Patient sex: F
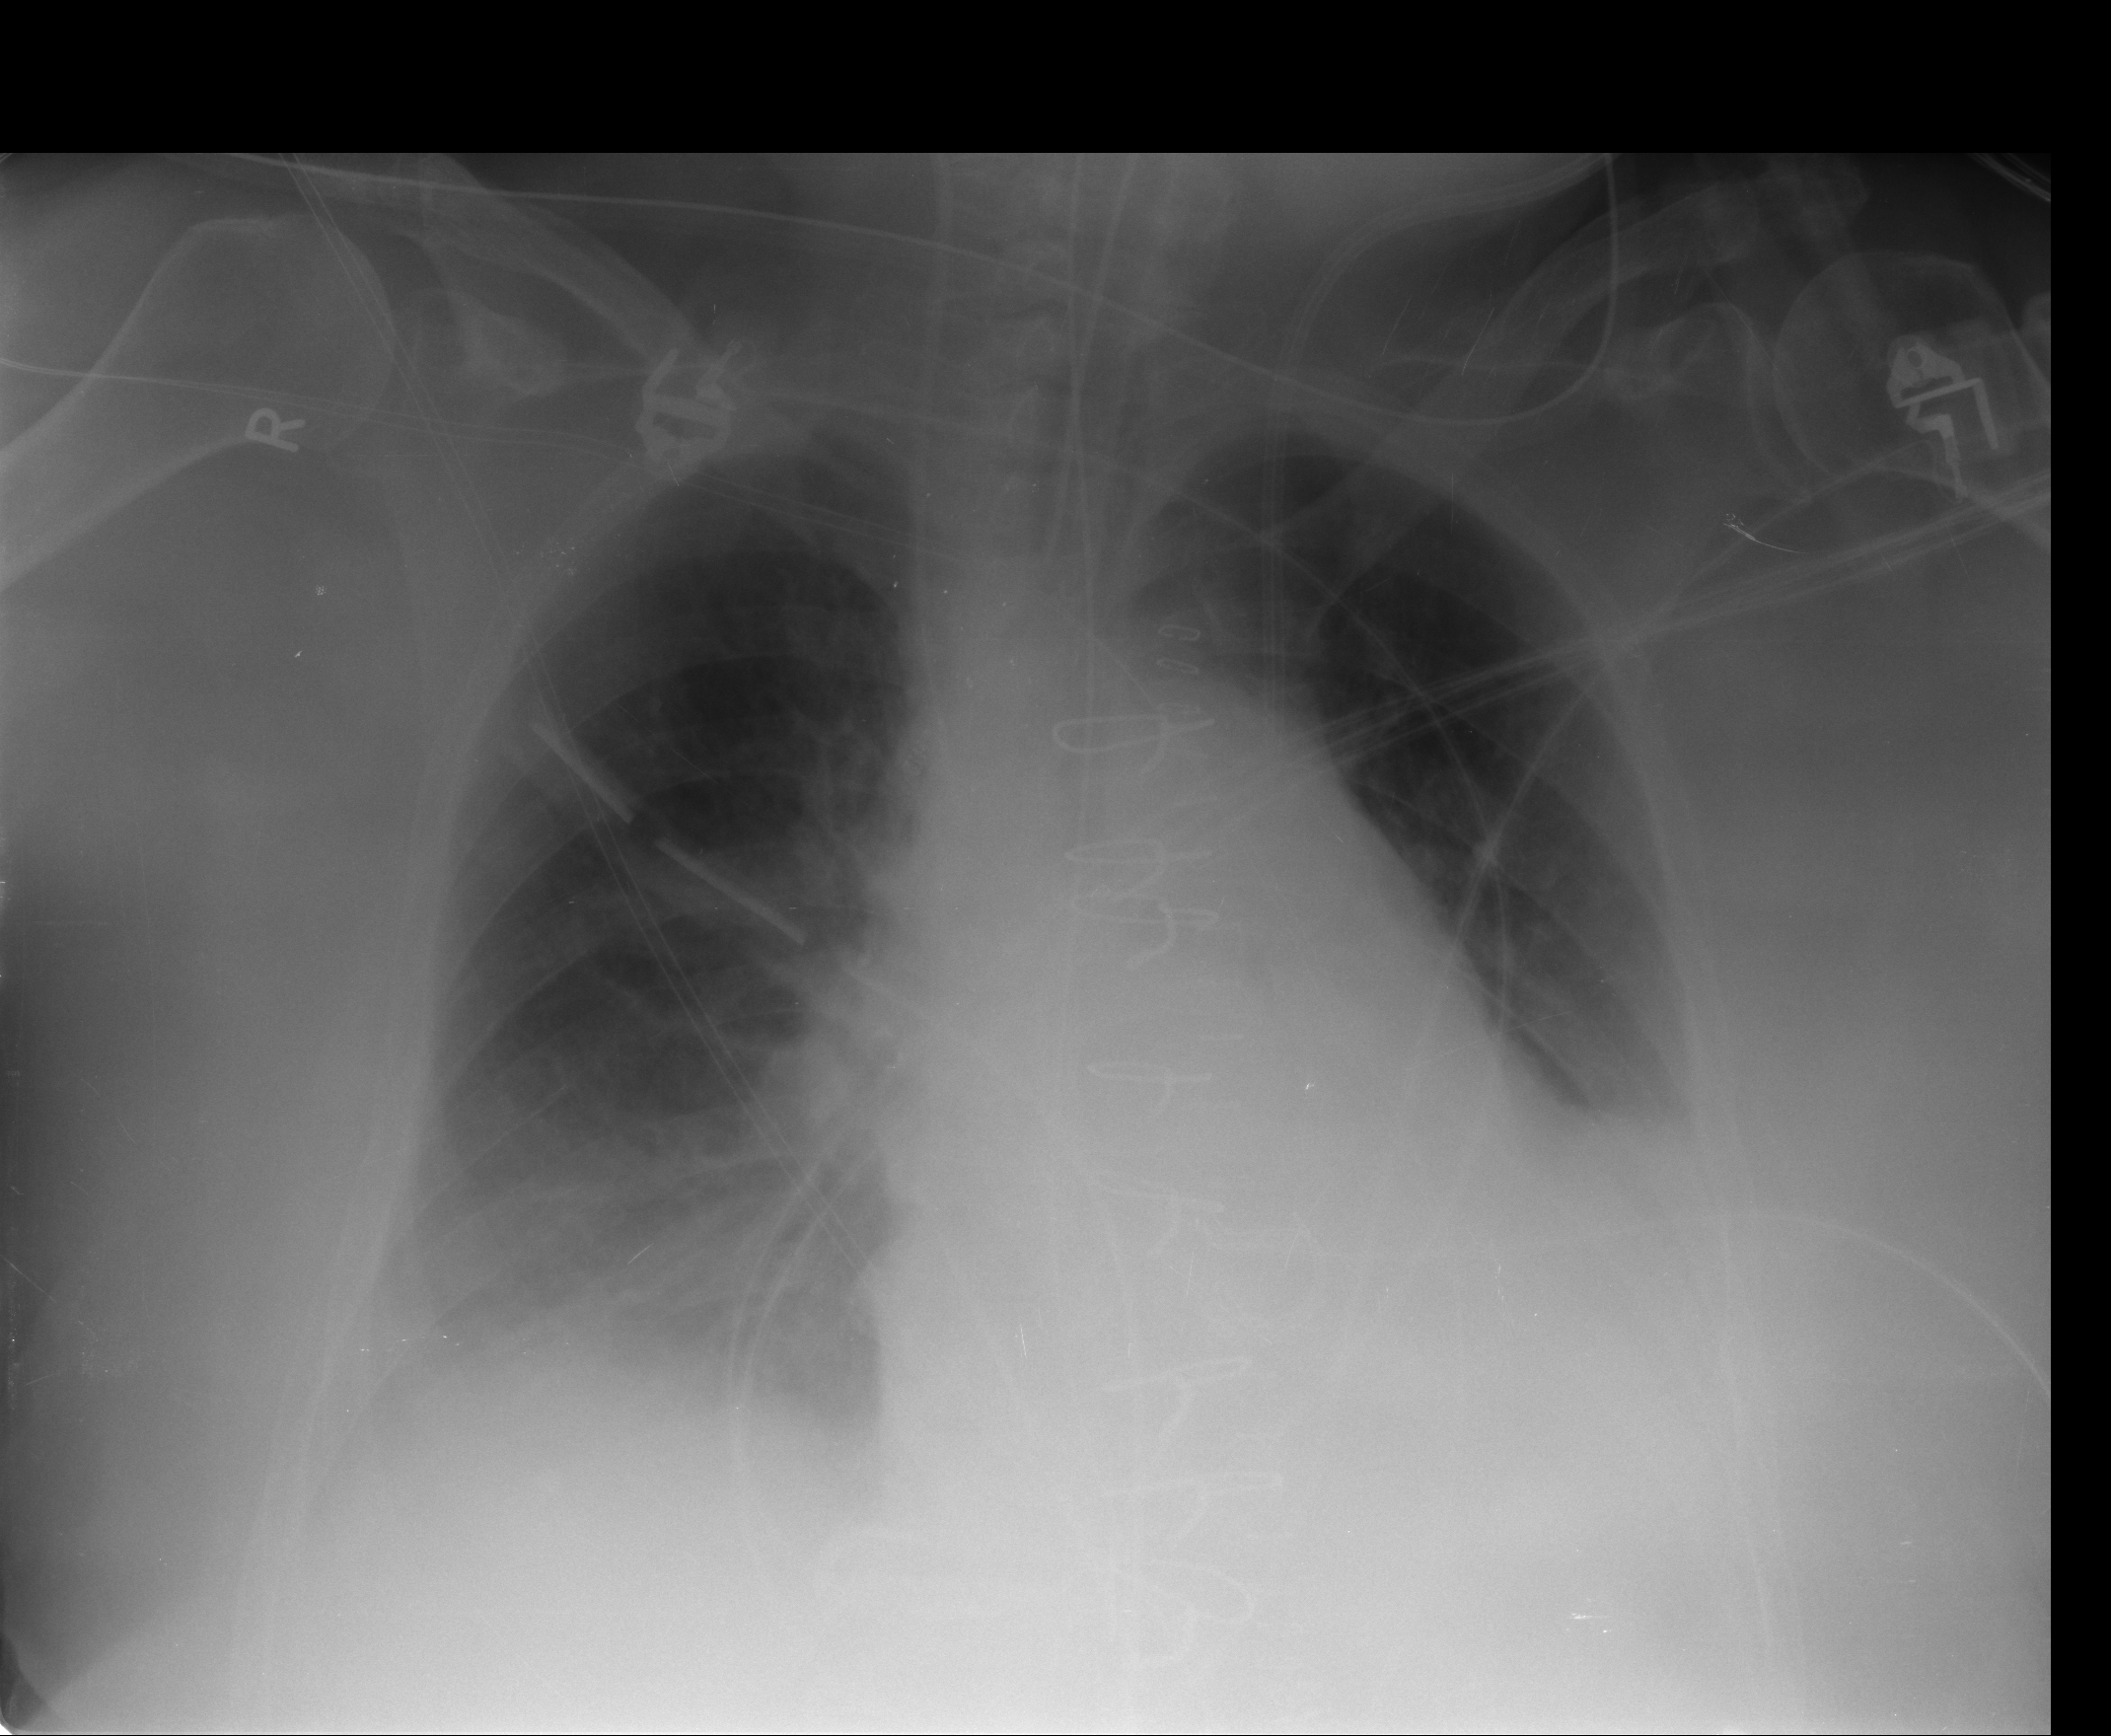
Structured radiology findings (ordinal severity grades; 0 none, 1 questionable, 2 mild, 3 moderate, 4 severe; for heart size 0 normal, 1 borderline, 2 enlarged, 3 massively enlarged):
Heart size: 2
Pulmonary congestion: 1
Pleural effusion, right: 1
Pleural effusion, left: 3
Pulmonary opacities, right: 0
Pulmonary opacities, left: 0
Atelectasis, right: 1
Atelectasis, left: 0